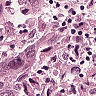
Metastatic tissue present: yes